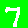
Digit: 7